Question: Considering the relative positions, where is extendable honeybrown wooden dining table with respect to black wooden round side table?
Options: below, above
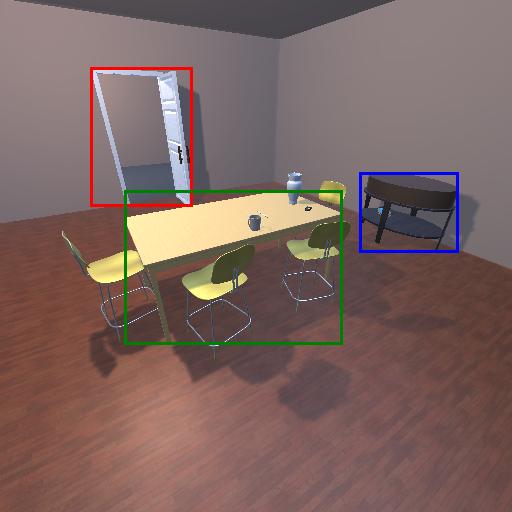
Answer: below